Question: I came up with the following code to produce a figure in python+matplotlib:
'''
fig = plt.figure(figsize=(10,8))
ax = fig.add_subplot(1,1,1, projection='3d')
ax.plot_surface(KX[kxl3d:kxr3d,kxl3d:kxr3d], KY[kxl3d:kxr3d,kxl3d:kxr3d],
BLP[kxl3d:kxr3d,kxl3d:kxr3d], rstride=8, cstride=8, alpha=0.4)
for idx in range(3):
ax.plot(kx[x_points]+momentum_spi[idx,0], ky[y_points]+momentum_spi[idx,1],
energy_spi[idx], linestyle='none', marker='o',
markerfacecolor=color_spi[idx], markersize=5)
ax.set_xlim(kl3d, kr3d)
ax.set_ylim(kl3d, kr3d)
ax.set_xlabel(r'$k_x[\mu m^{-1}]$')
ax.set_ylabel(r'$k_y[\mu m^{-1}]$')
ax.set_zlabel(r'$\epsilon-\omega_X[\gamma_p]$')
'''
The output is:

My question is, how can I
1. move the z axis label and tick labels to the left hand side of the figure, so that they are not overwritten by the rings and
2. increase the space between the x and y tick labels and the axes labels (notice they overlap a little, especially for the y axis).
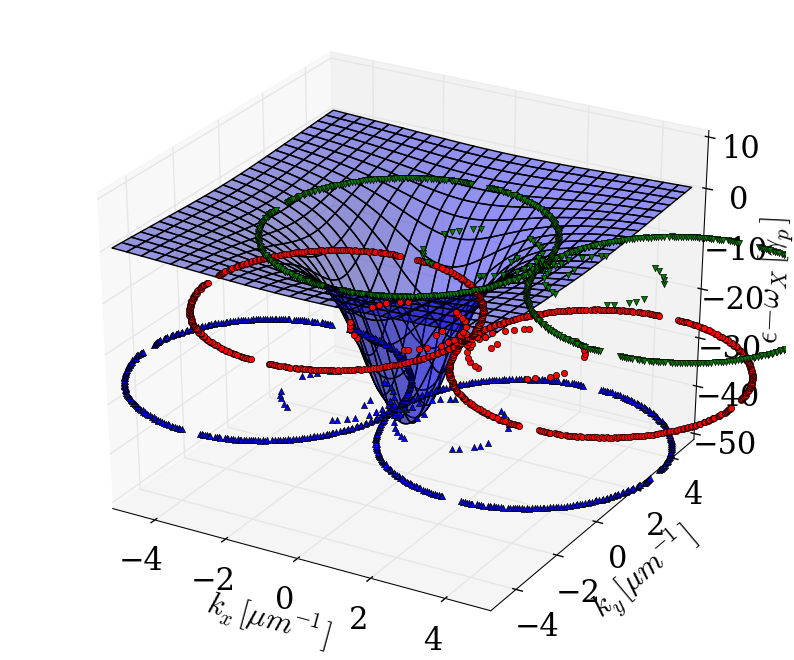
Answer: You can snap zaxis to the left with the code posted <URL>:
'''
tmp_planes = ax.zaxis._PLANES
ax.zaxis._PLANES = ( tmp_planes[2], tmp_planes[3],
tmp_planes[0], tmp_planes[1],
tmp_planes[4], tmp_planes[5])
view_1 = (25, -135)
view_2 = (25, -45)
init_view = view_2
ax.view_init(*init_view)
'''
You can control the distance of label to the axis, by adding a new line, and setting 'linespacing':
'''
ax.set_xlabel('
' + 'xlabel', linespacing=4)
'''
Here's a complete example:
'''
#!/usr/bin/python3
import matplotlib.pyplot as plt
from mpl_toolkits.mplot3d import Axes3D
import numpy as np
X = np.arange(-5, 5, 0.25)
Y = np.arange(-5, 5, 0.25)
X, Y = np.meshgrid(X, Y)
R = np.sqrt(X**2 + Y**2)
Z = np.sin(R)
fig = plt.figure()
ax = fig.add_subplot(111, projection='3d')
tmp_planes = ax.zaxis._PLANES
ax.zaxis._PLANES = ( tmp_planes[2], tmp_planes[3],
tmp_planes[0], tmp_planes[1],
tmp_planes[4], tmp_planes[5])
view_1 = (25, -135)
view_2 = (25, -45)
init_view = view_2
ax.view_init(*init_view)
ax.plot_surface(X, Y, Z)
ax.set_xlabel('
' + 'xlabel', linespacing=4)
ax.set_ylabel('ylabel')
fig.tight_layout()
fig.savefig('test.png')
'''

(Note though that the zx and zy grid goes on the wrong side of the box. I don't know how to fix that).